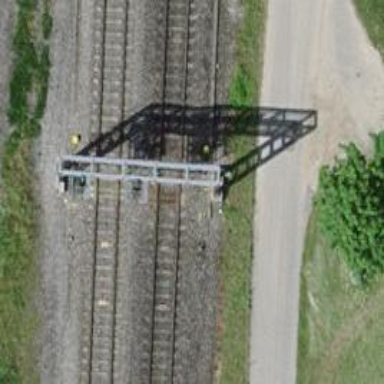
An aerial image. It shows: Railway signal.